Question: I'm having an issue with my CSS in IE 11. I'm trying to float some links to the right but when the screen hits a certain width, the links stay where they are and causes a scrollbar to appear and a lot of white.
<URL> The site isn't responsive ready, but I'd like to at least get the links to scoot over with the width of the browser if possible.
Here's a screenshot:

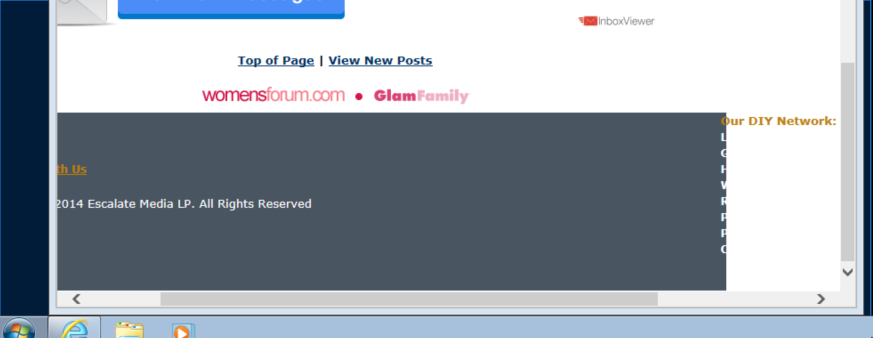
Answer: The links aren't moving over (and a scrollbar is appearing) because there is a set width on the container within the footer
'''
.container-custom {
width: 1250px;
margin: 0 auto;
}
'''
You could try changing this to be:
'''
.container-custom {
width: 80%; // Or some other arbitrary value that won't be fixed
margin: 0 auto;
}
'''
that way it will still remain centered, but expand and contract fluidly.